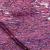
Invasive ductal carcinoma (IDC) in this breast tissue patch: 0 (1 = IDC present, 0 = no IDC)